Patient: sex M, age 48
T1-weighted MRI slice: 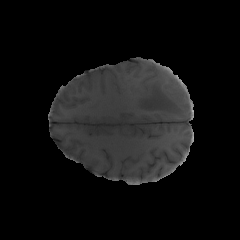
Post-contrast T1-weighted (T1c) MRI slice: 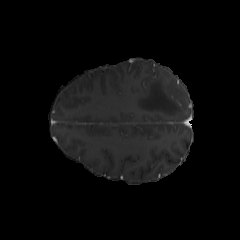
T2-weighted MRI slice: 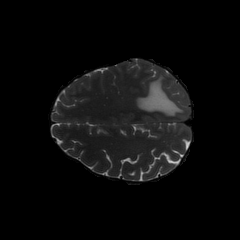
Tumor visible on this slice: yes
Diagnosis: Glioblastoma, IDH-wildtype
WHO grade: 4